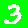
Digit: 3